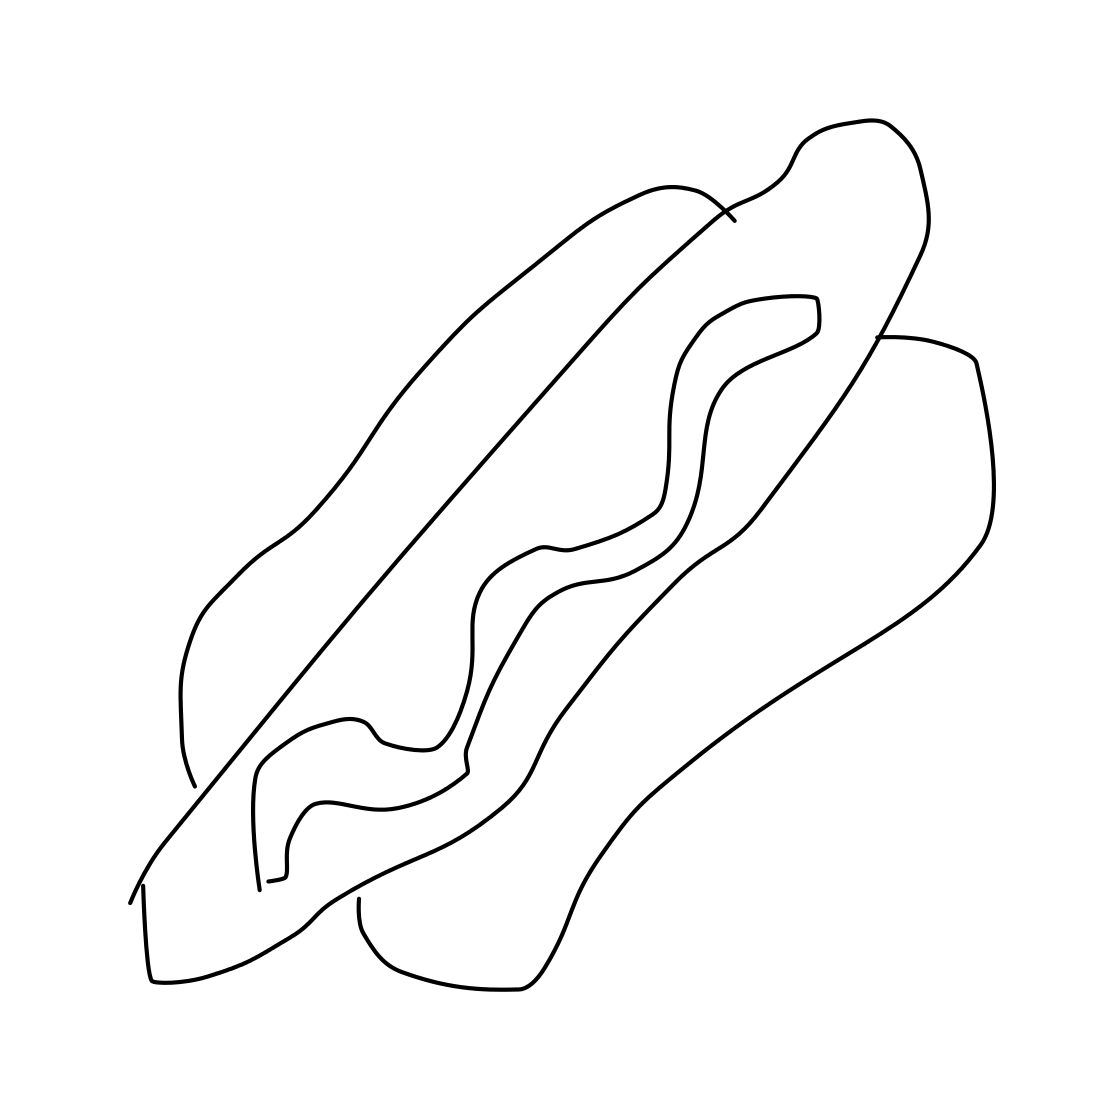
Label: hot-dog